Interaction volume radius: 10 \u00c5
Interaction volume height: 40 \u00c5
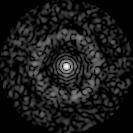
Disorder parameter: 0.831